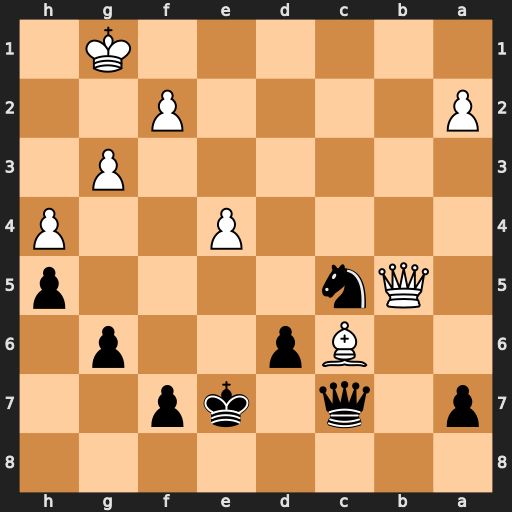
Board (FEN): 8/p1q1kp2/2Bp2p1/1Qn4p/4P2P/6P1/P4P2/6K1
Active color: b
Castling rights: -
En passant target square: -
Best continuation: a6 Qc4 Qxc6